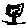
Label: tree